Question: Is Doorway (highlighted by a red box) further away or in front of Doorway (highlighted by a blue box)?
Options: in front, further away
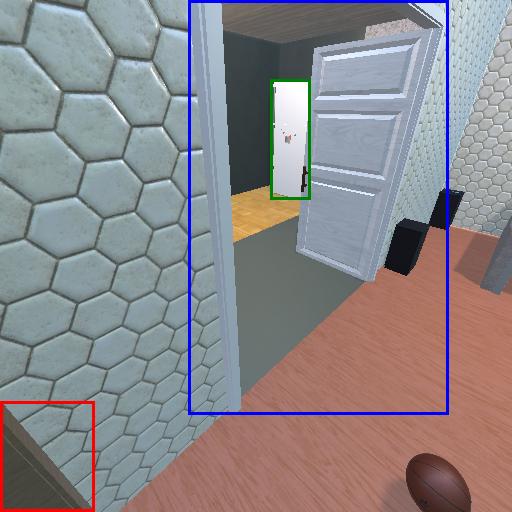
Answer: in front